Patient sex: M
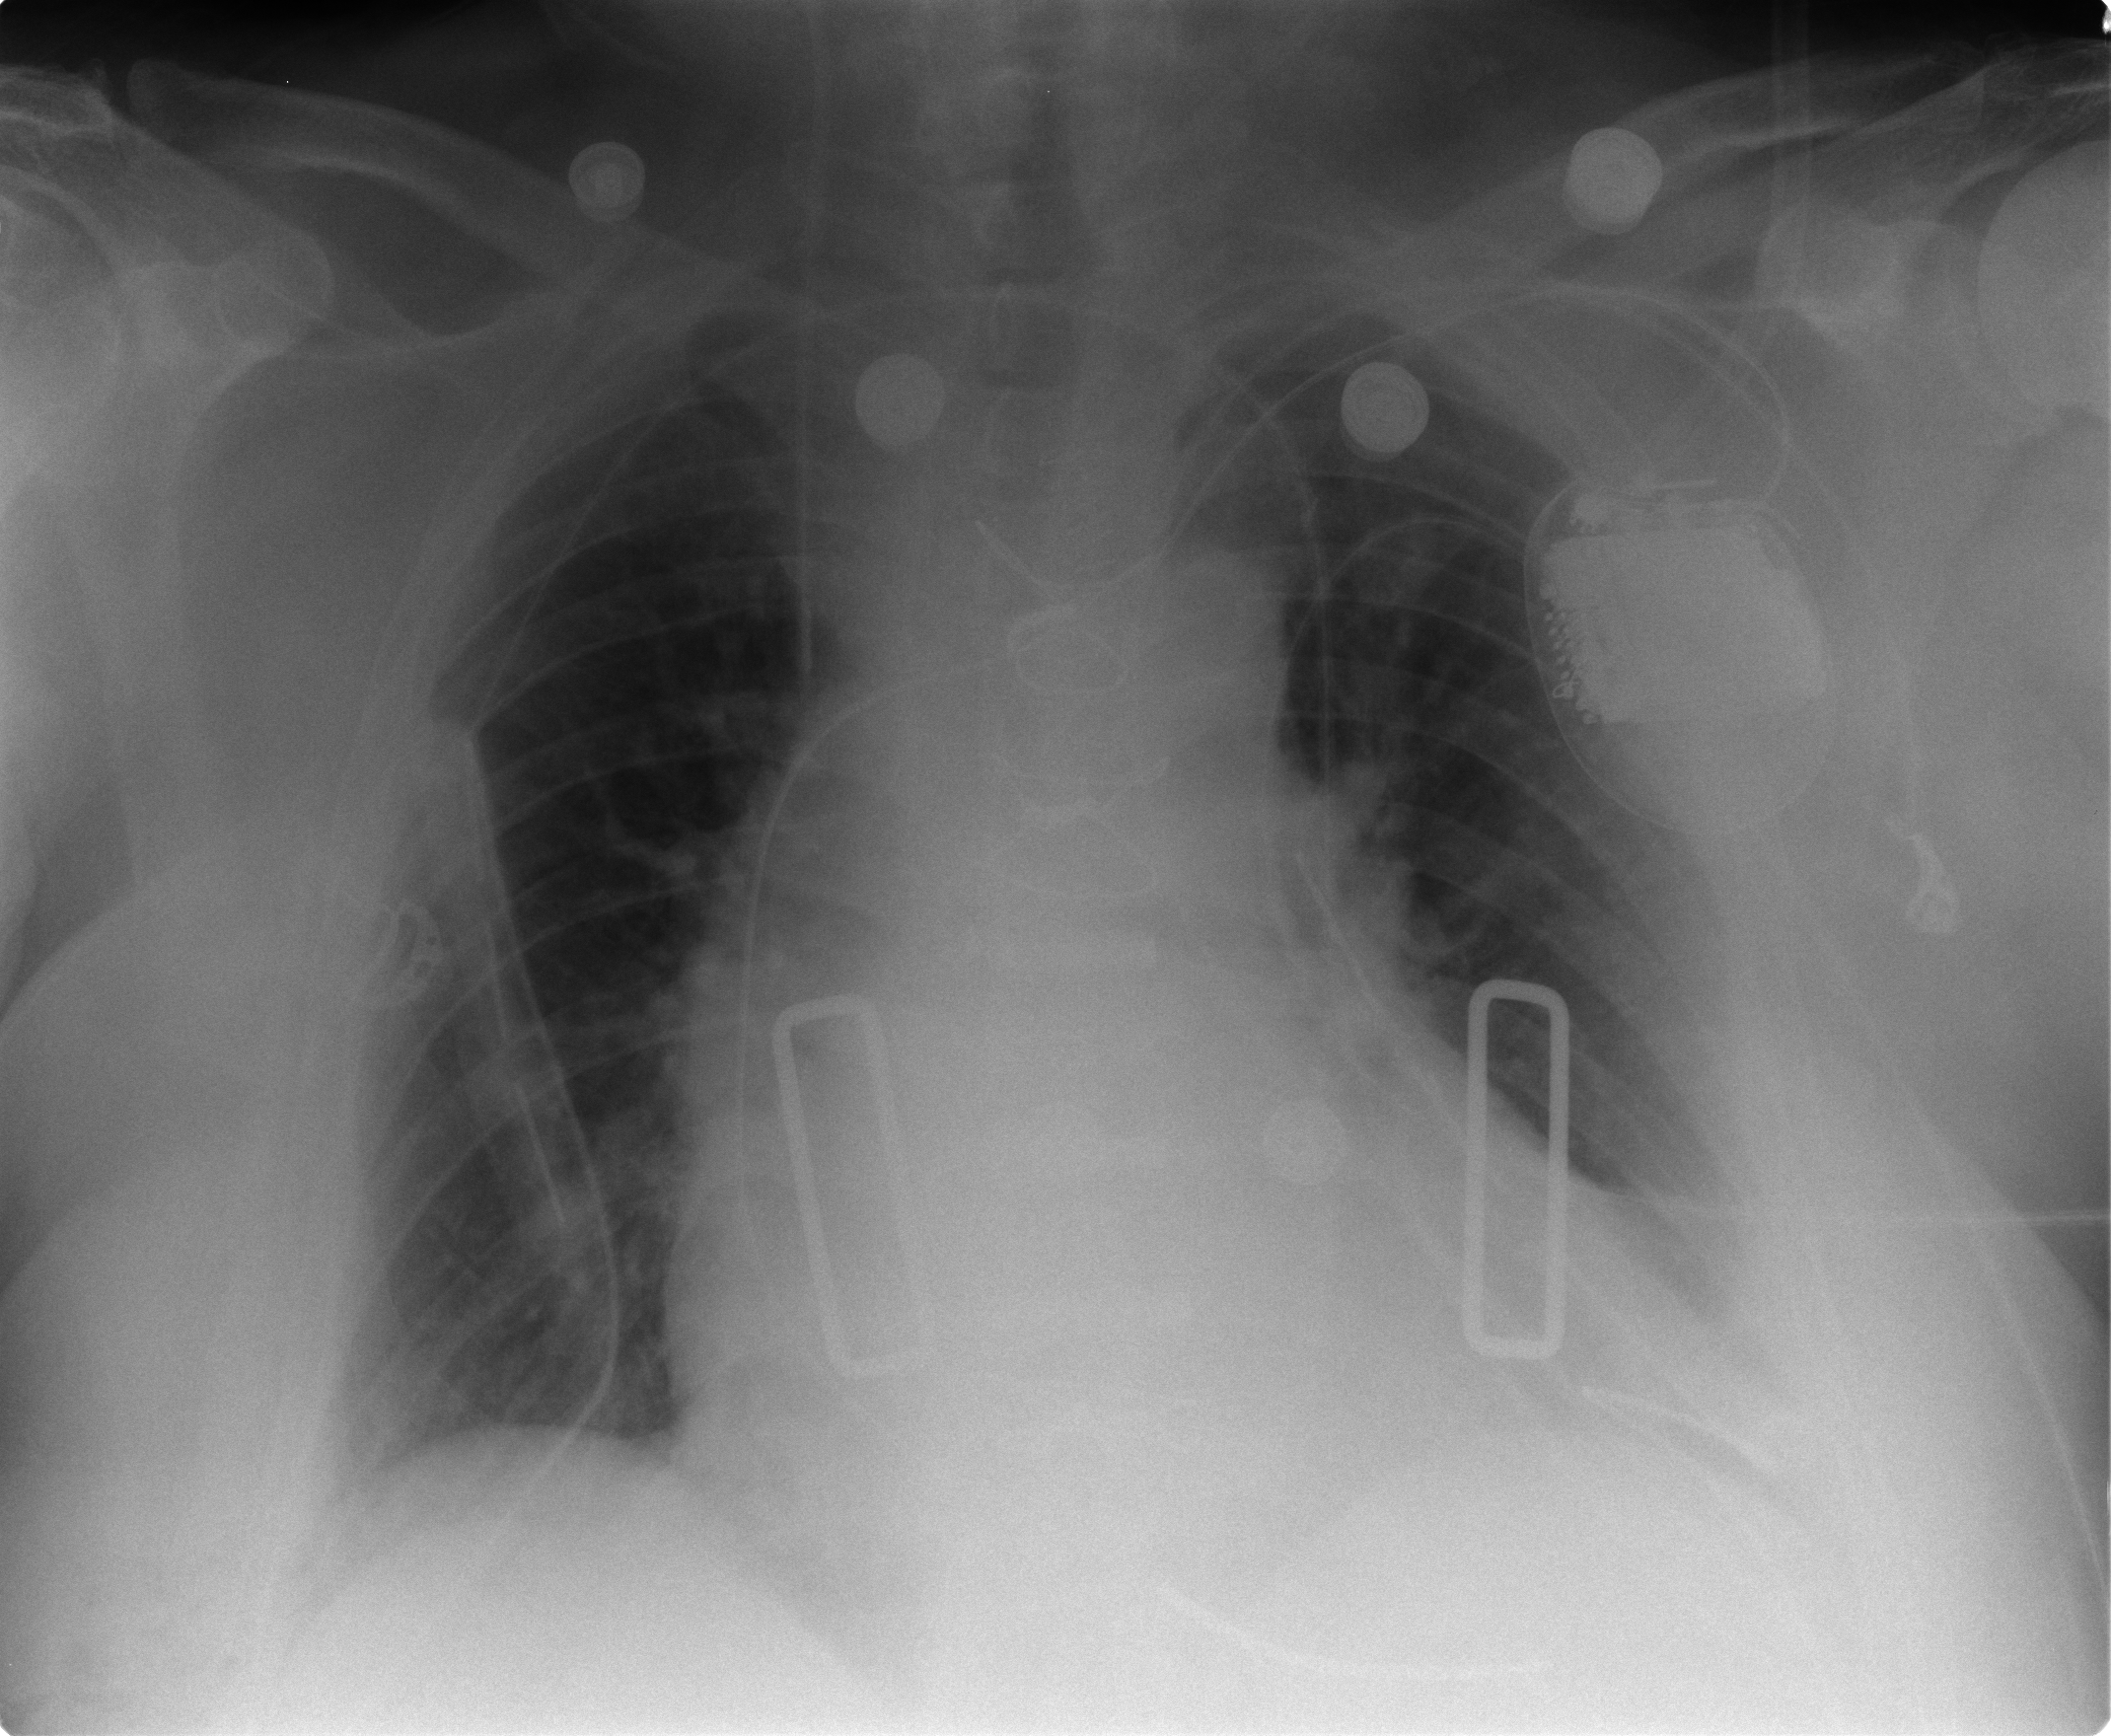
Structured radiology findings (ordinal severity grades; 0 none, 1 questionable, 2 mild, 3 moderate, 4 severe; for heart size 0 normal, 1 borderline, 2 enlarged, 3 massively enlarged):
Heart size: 2
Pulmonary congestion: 2
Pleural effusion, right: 2
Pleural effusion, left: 2
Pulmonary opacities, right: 0
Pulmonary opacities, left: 0
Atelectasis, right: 2
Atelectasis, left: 2